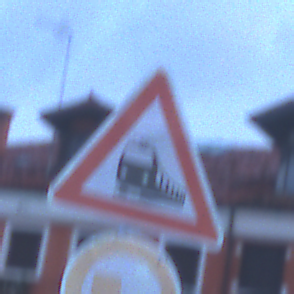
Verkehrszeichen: Bahnuebergang
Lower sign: UeberholverbotKraftfahrzeuge
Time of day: Dawn
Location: Outdoor (Urban)
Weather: PartlyCloudy
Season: NotSpecified
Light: Natural